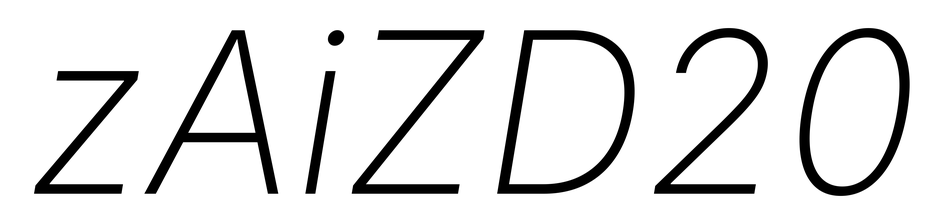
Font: Inter-Italic_ExtraLight_Italic